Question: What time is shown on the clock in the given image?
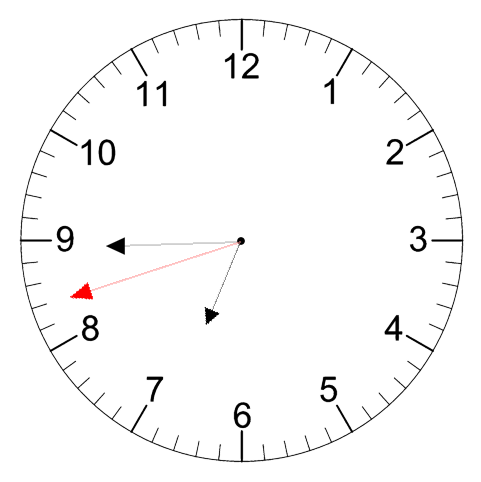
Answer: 06:44:42